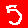
Digit: 5